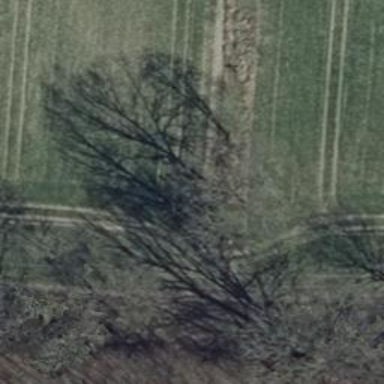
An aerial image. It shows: Row of trees in natural setting.